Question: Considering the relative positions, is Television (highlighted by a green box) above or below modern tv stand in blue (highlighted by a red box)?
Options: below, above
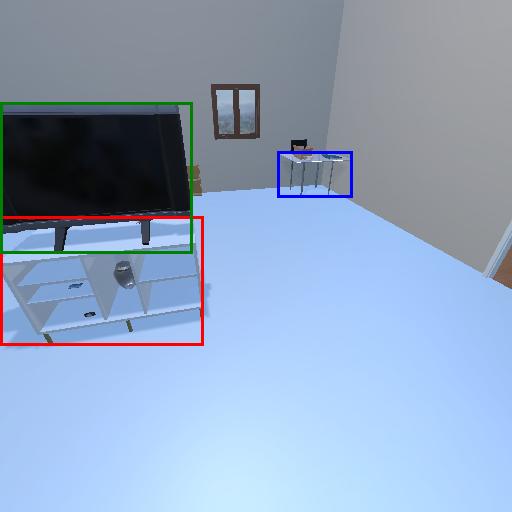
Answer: below